Field crop: maize
Growth stage: 2
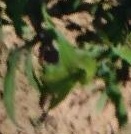
Species: maize